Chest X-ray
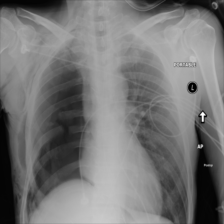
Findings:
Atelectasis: negative
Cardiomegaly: negative
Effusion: negative
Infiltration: negative
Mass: negative
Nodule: negative
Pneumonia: negative
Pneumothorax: negative
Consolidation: negative
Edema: negative
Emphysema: negative
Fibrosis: negative
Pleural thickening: negative
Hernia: negative